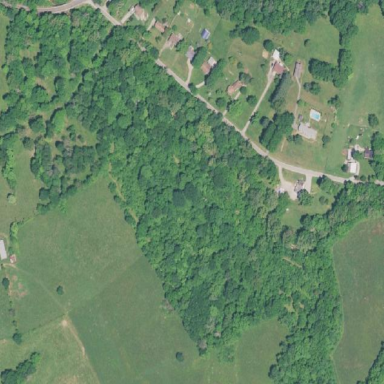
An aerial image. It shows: Beautiful woodland area.